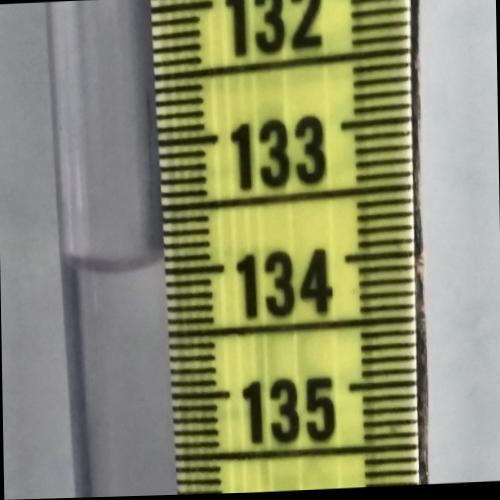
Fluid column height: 133.9 cm